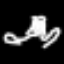
Label: angel